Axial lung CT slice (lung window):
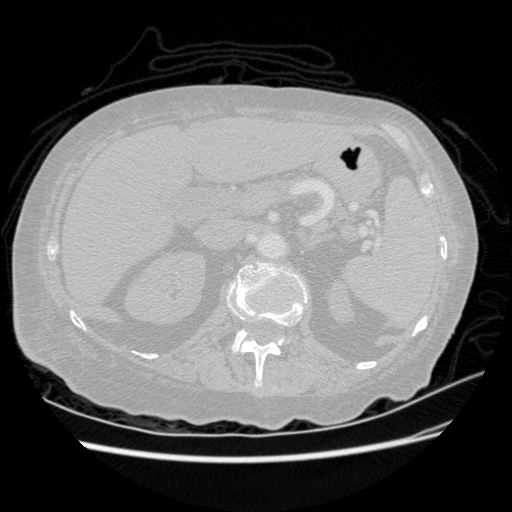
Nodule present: no